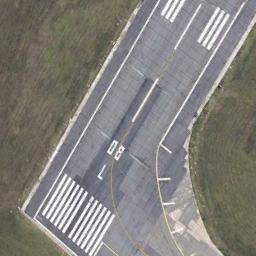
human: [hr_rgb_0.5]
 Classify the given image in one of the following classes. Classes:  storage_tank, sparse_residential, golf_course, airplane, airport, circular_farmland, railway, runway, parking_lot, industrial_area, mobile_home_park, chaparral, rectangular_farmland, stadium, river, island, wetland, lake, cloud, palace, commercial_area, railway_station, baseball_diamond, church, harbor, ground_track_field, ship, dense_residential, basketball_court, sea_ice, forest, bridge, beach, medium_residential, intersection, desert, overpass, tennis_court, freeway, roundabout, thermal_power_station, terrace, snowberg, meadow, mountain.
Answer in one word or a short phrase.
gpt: runway